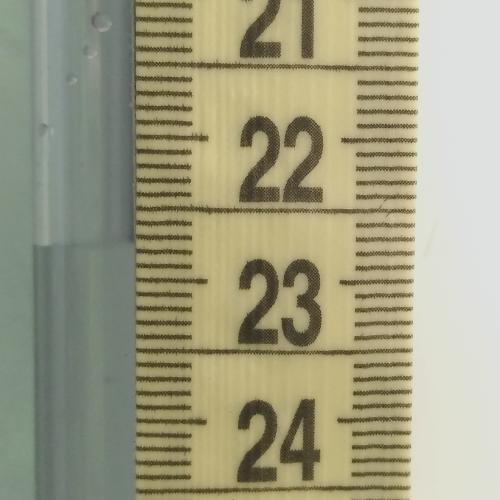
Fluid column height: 22.8 cm